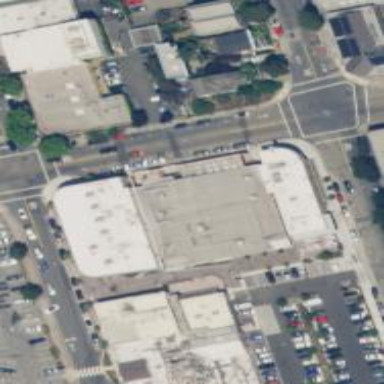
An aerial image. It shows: Retail building.